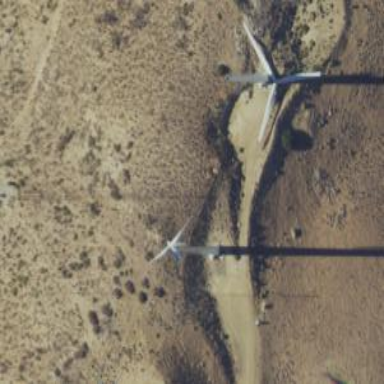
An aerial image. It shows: Wind power generator utilizing wind turbines.